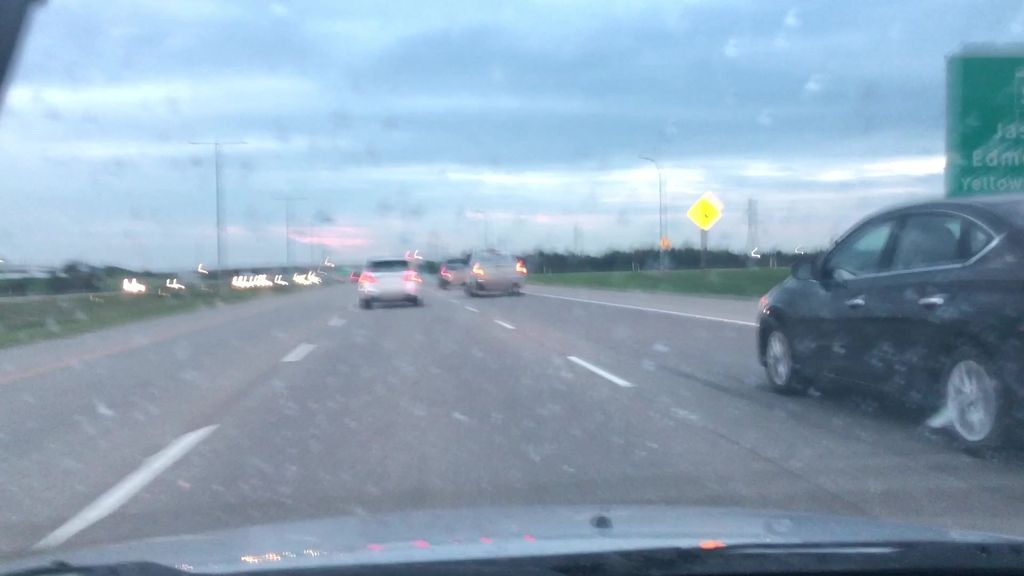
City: edmonton